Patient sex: M
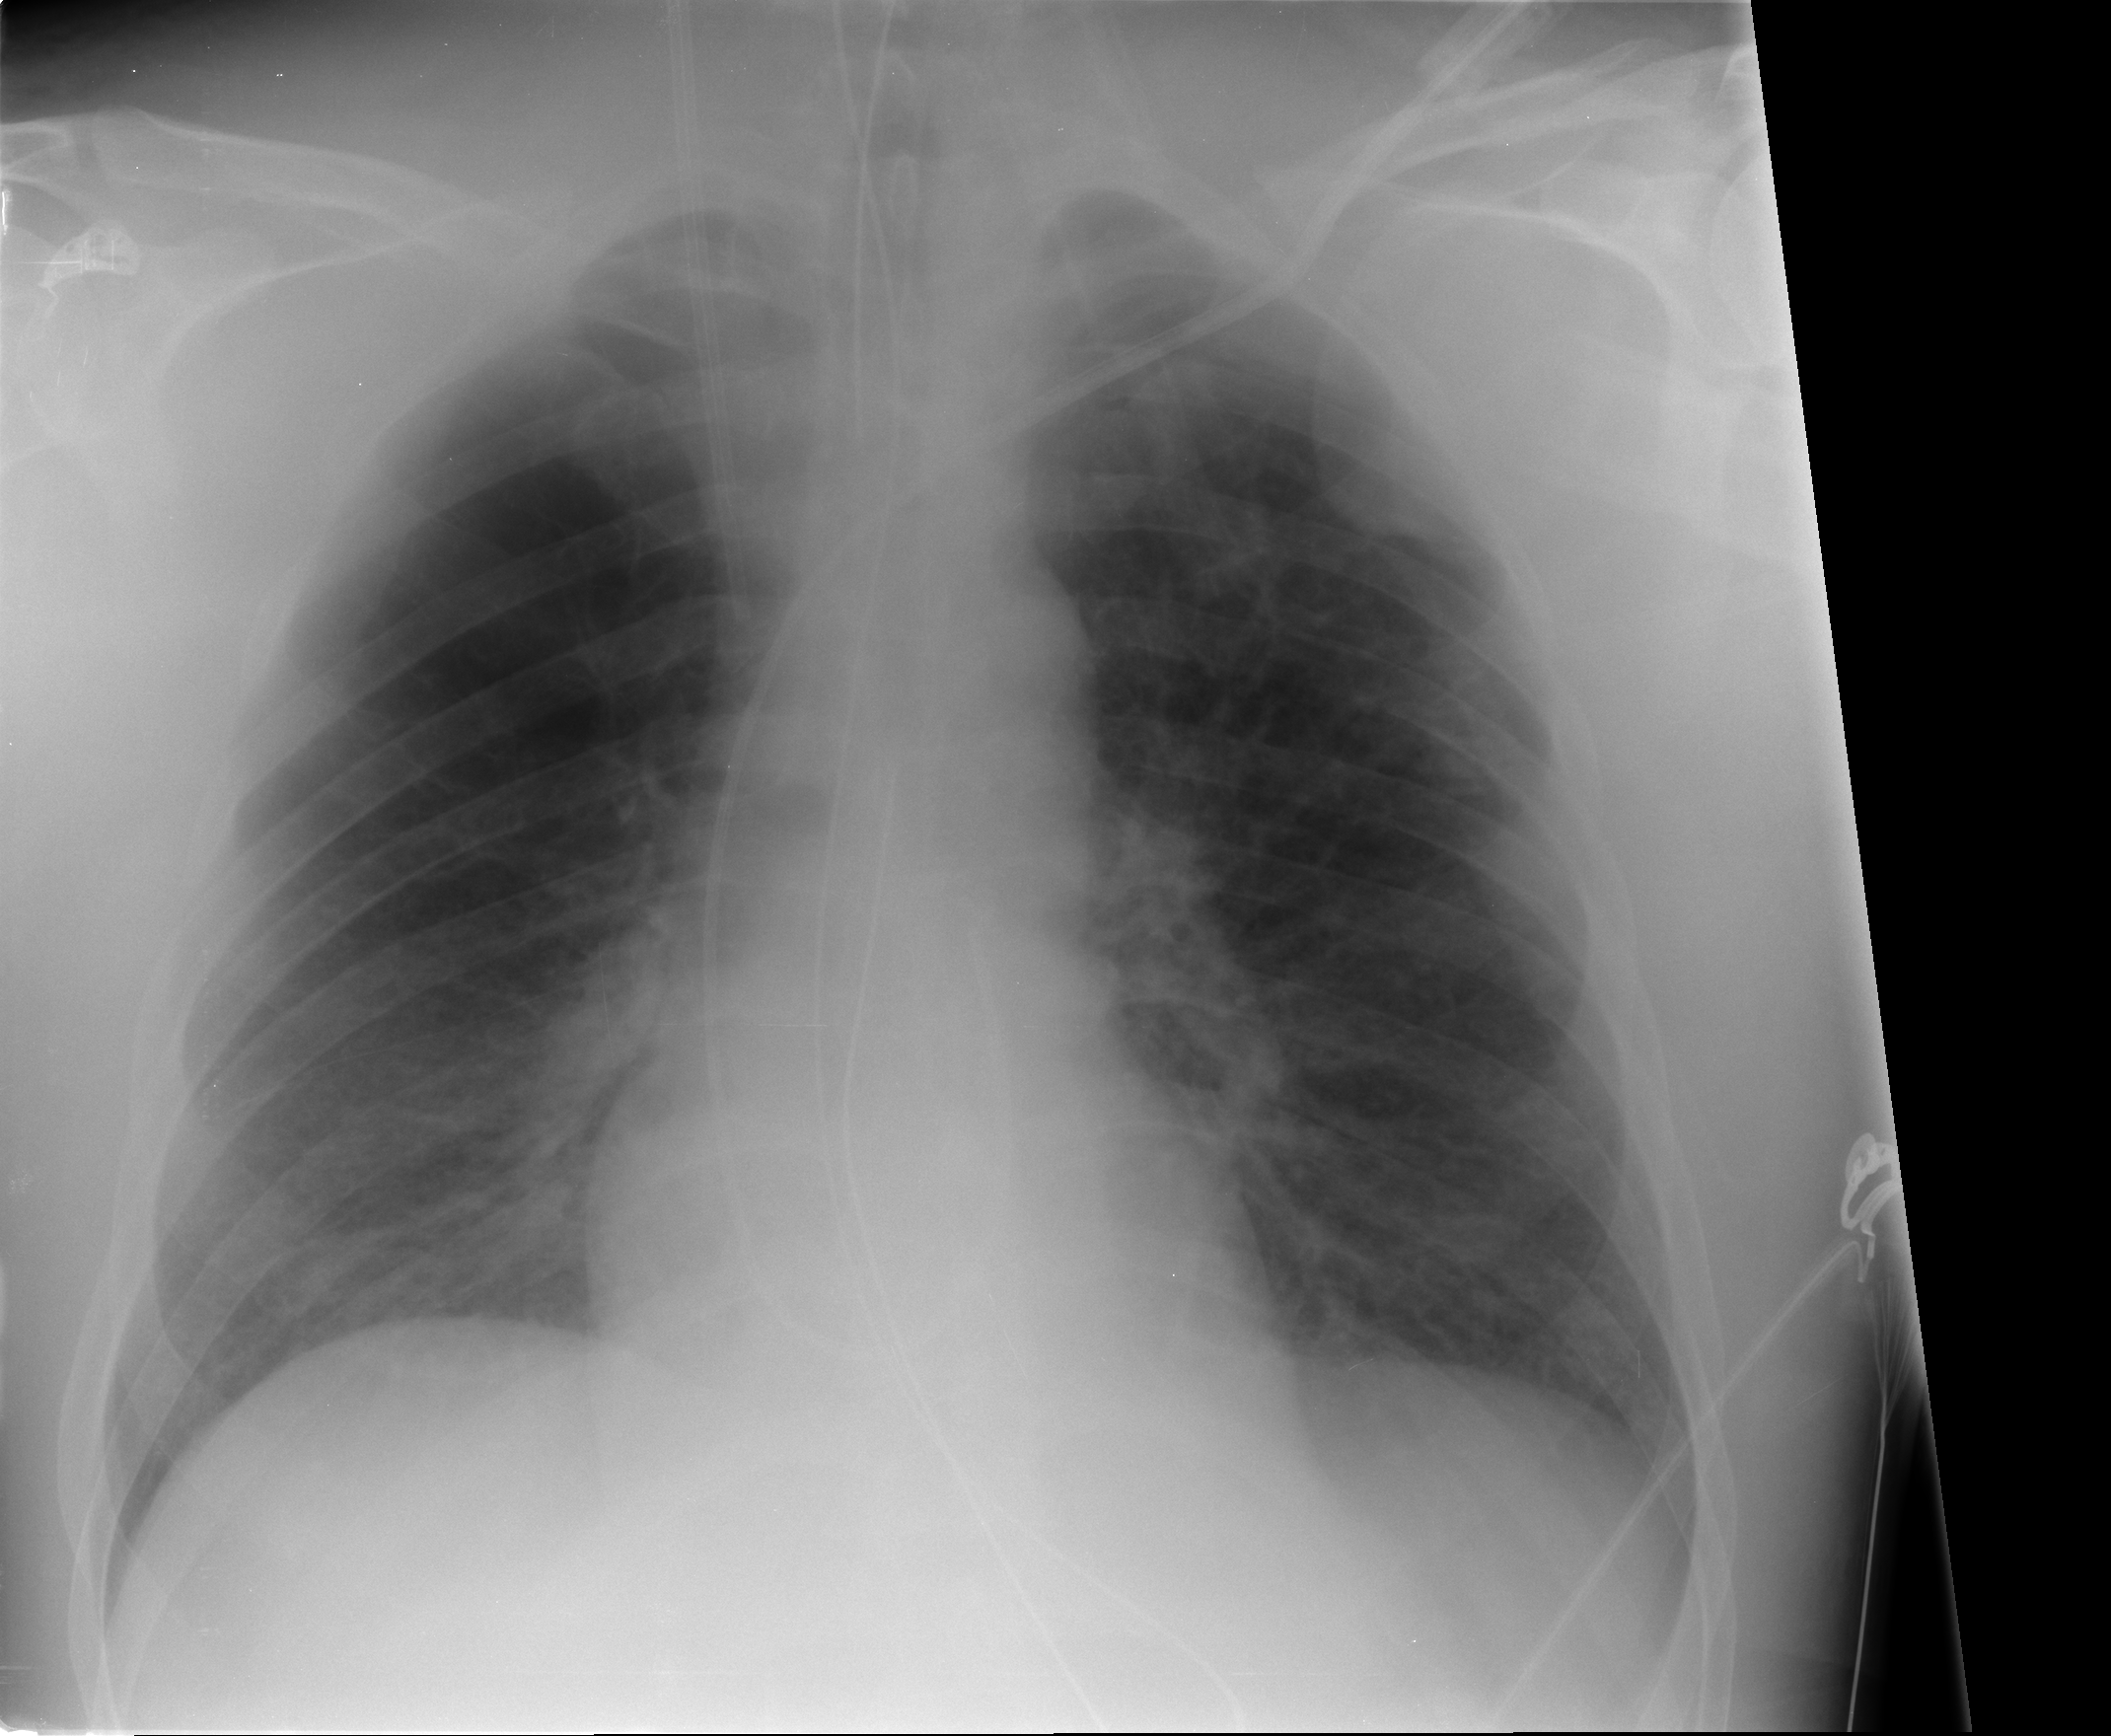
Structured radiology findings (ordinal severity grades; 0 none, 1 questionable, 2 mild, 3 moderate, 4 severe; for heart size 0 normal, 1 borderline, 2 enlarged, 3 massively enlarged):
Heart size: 0
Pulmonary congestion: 1
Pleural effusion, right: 0
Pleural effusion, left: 0
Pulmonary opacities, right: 0
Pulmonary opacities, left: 0
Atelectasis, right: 1
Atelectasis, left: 0